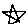
Label: star